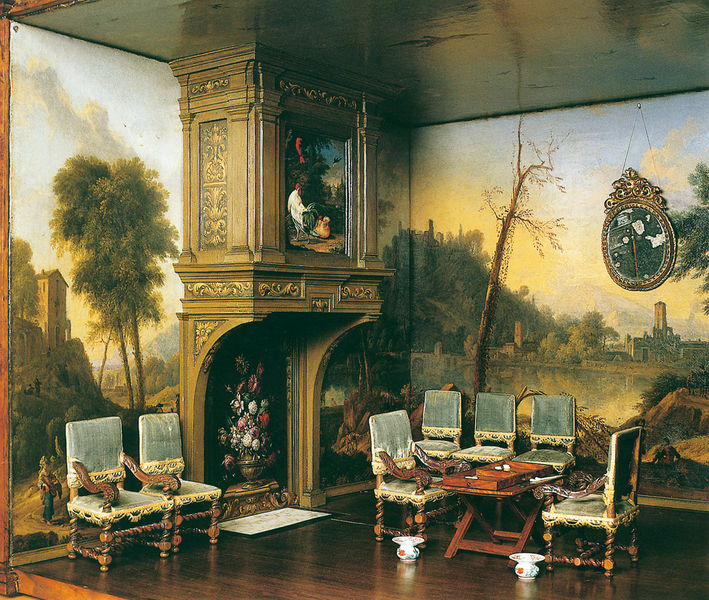
Titel: Puppenhaus von Petronella Oortman
Institution: Amsterdam, Rijksmuseum
Schlagwörter: baum, gemälde, wasser, bäume, grün, landschaft, see, blume, blumen, holz, raum, stuhl, stühle, tisch, zimmer, haus, teppich, wand, barock, samt, schale, bild, möbel, spiegel, häuser, natur, vögel, gold, reich, sessel, stoff, kamin, stilleben, vase, bilder, wohnzimmer, parkett, dorf, hof, saal, salon, tapete, floral, ornamente, wandgemälde, wandmalerei, vasen, stube, foto, spiel, fussboden, burg, palast, wandbilder, museum, hahn, einrichtung, illusion, installation, toskana, spieltisch, aufbau, wandbespannung, kaminzimmer, spucknapf, backgammon, quodlibet, stadzt, spucknäpfe, zierkamin, backgommen